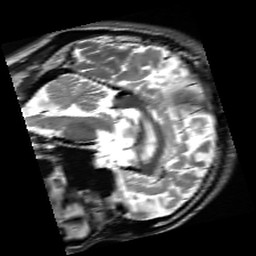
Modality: inplaneT2
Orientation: sagittal
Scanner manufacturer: siemens
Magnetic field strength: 3 T
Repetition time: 7.02 s
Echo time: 0.069 s